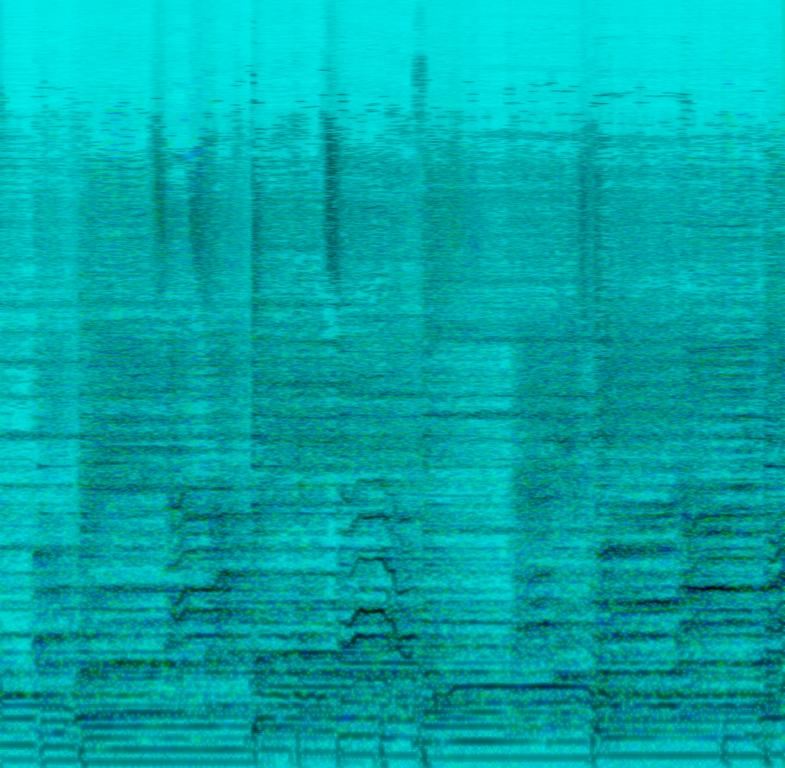
The Gospel song features a harmonized mixed choir vocals singing over mellow piano melody, smooth bass, soft kick, snare and cymbals hits and sustained strings melody. It sounds passionate, emotional, powerful and soulful.